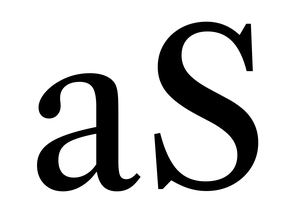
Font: LibreCaslonText_Regular